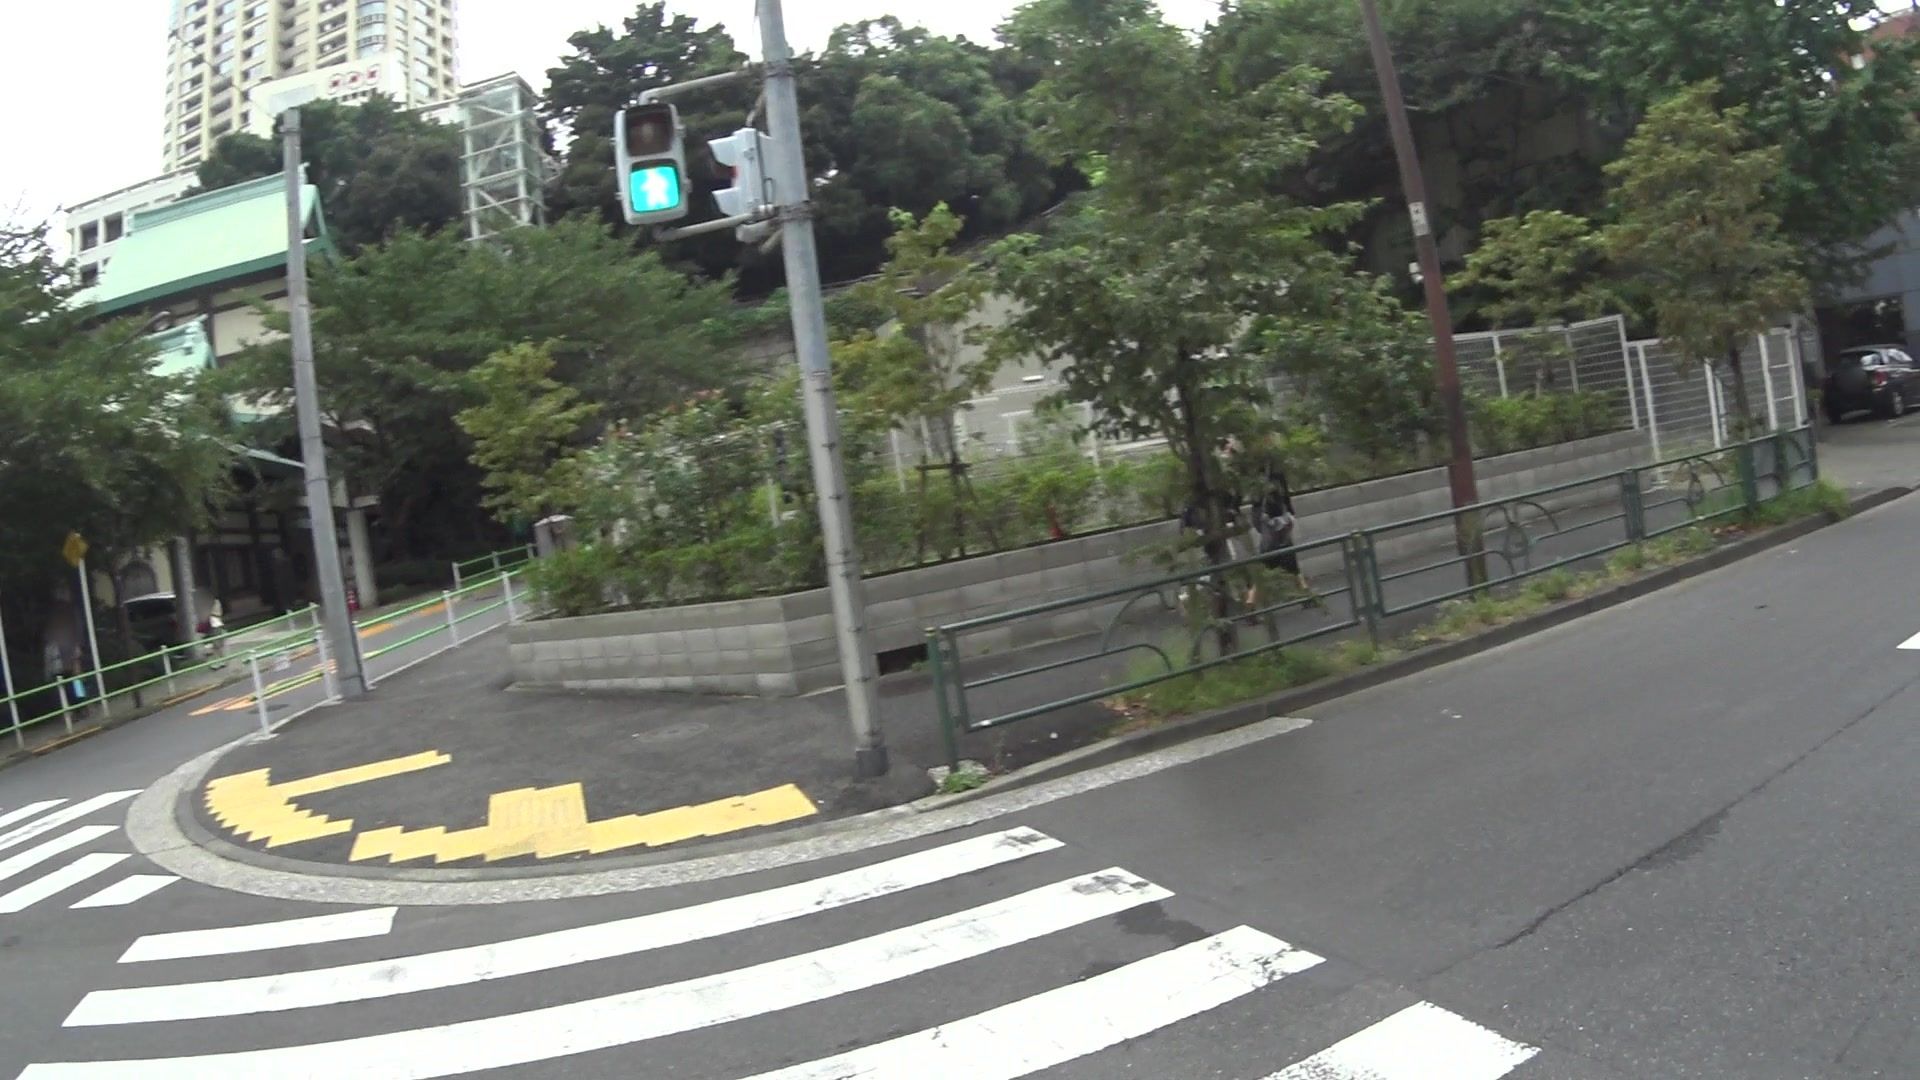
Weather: clear
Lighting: day
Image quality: good
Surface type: cycling surface
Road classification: footway
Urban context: urban centre
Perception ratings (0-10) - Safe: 4.81, Lively: 7.47, Beautiful: 5.28, Boring: 2.42, Depressing: 3.87, Wealthy: 3.47